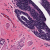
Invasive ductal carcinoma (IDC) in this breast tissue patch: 0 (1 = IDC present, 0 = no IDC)